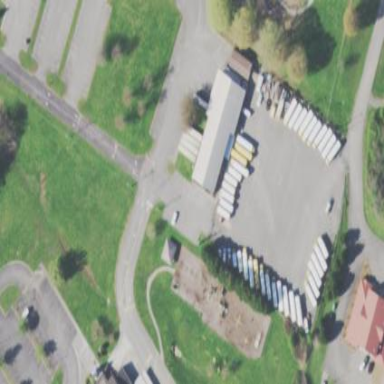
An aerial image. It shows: Bus depot.